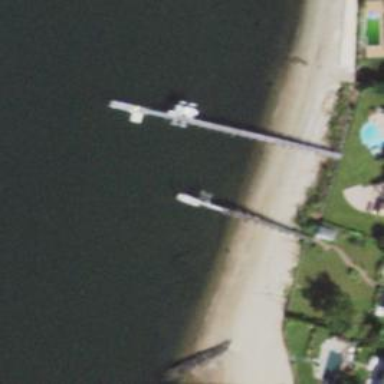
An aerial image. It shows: Man-made pier.